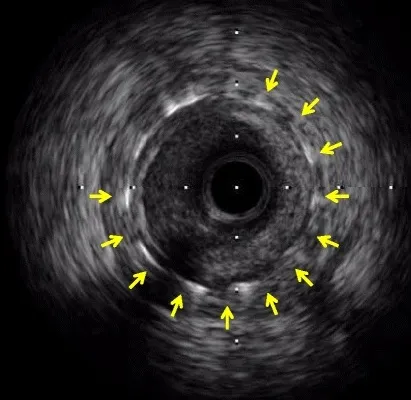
Intravascular ultrasound. Fibrous thrombi are visible in the in-stent segment of the pLAD artery.
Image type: radiology (ultrasound)